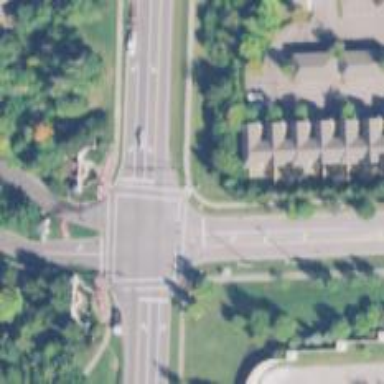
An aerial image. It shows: Footway with crossing lines.